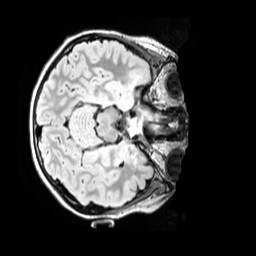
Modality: FLAIR
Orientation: axial
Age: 10
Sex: female
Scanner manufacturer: siemens
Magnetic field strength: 3 T
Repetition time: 5 s
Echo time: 0.388 s